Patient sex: F
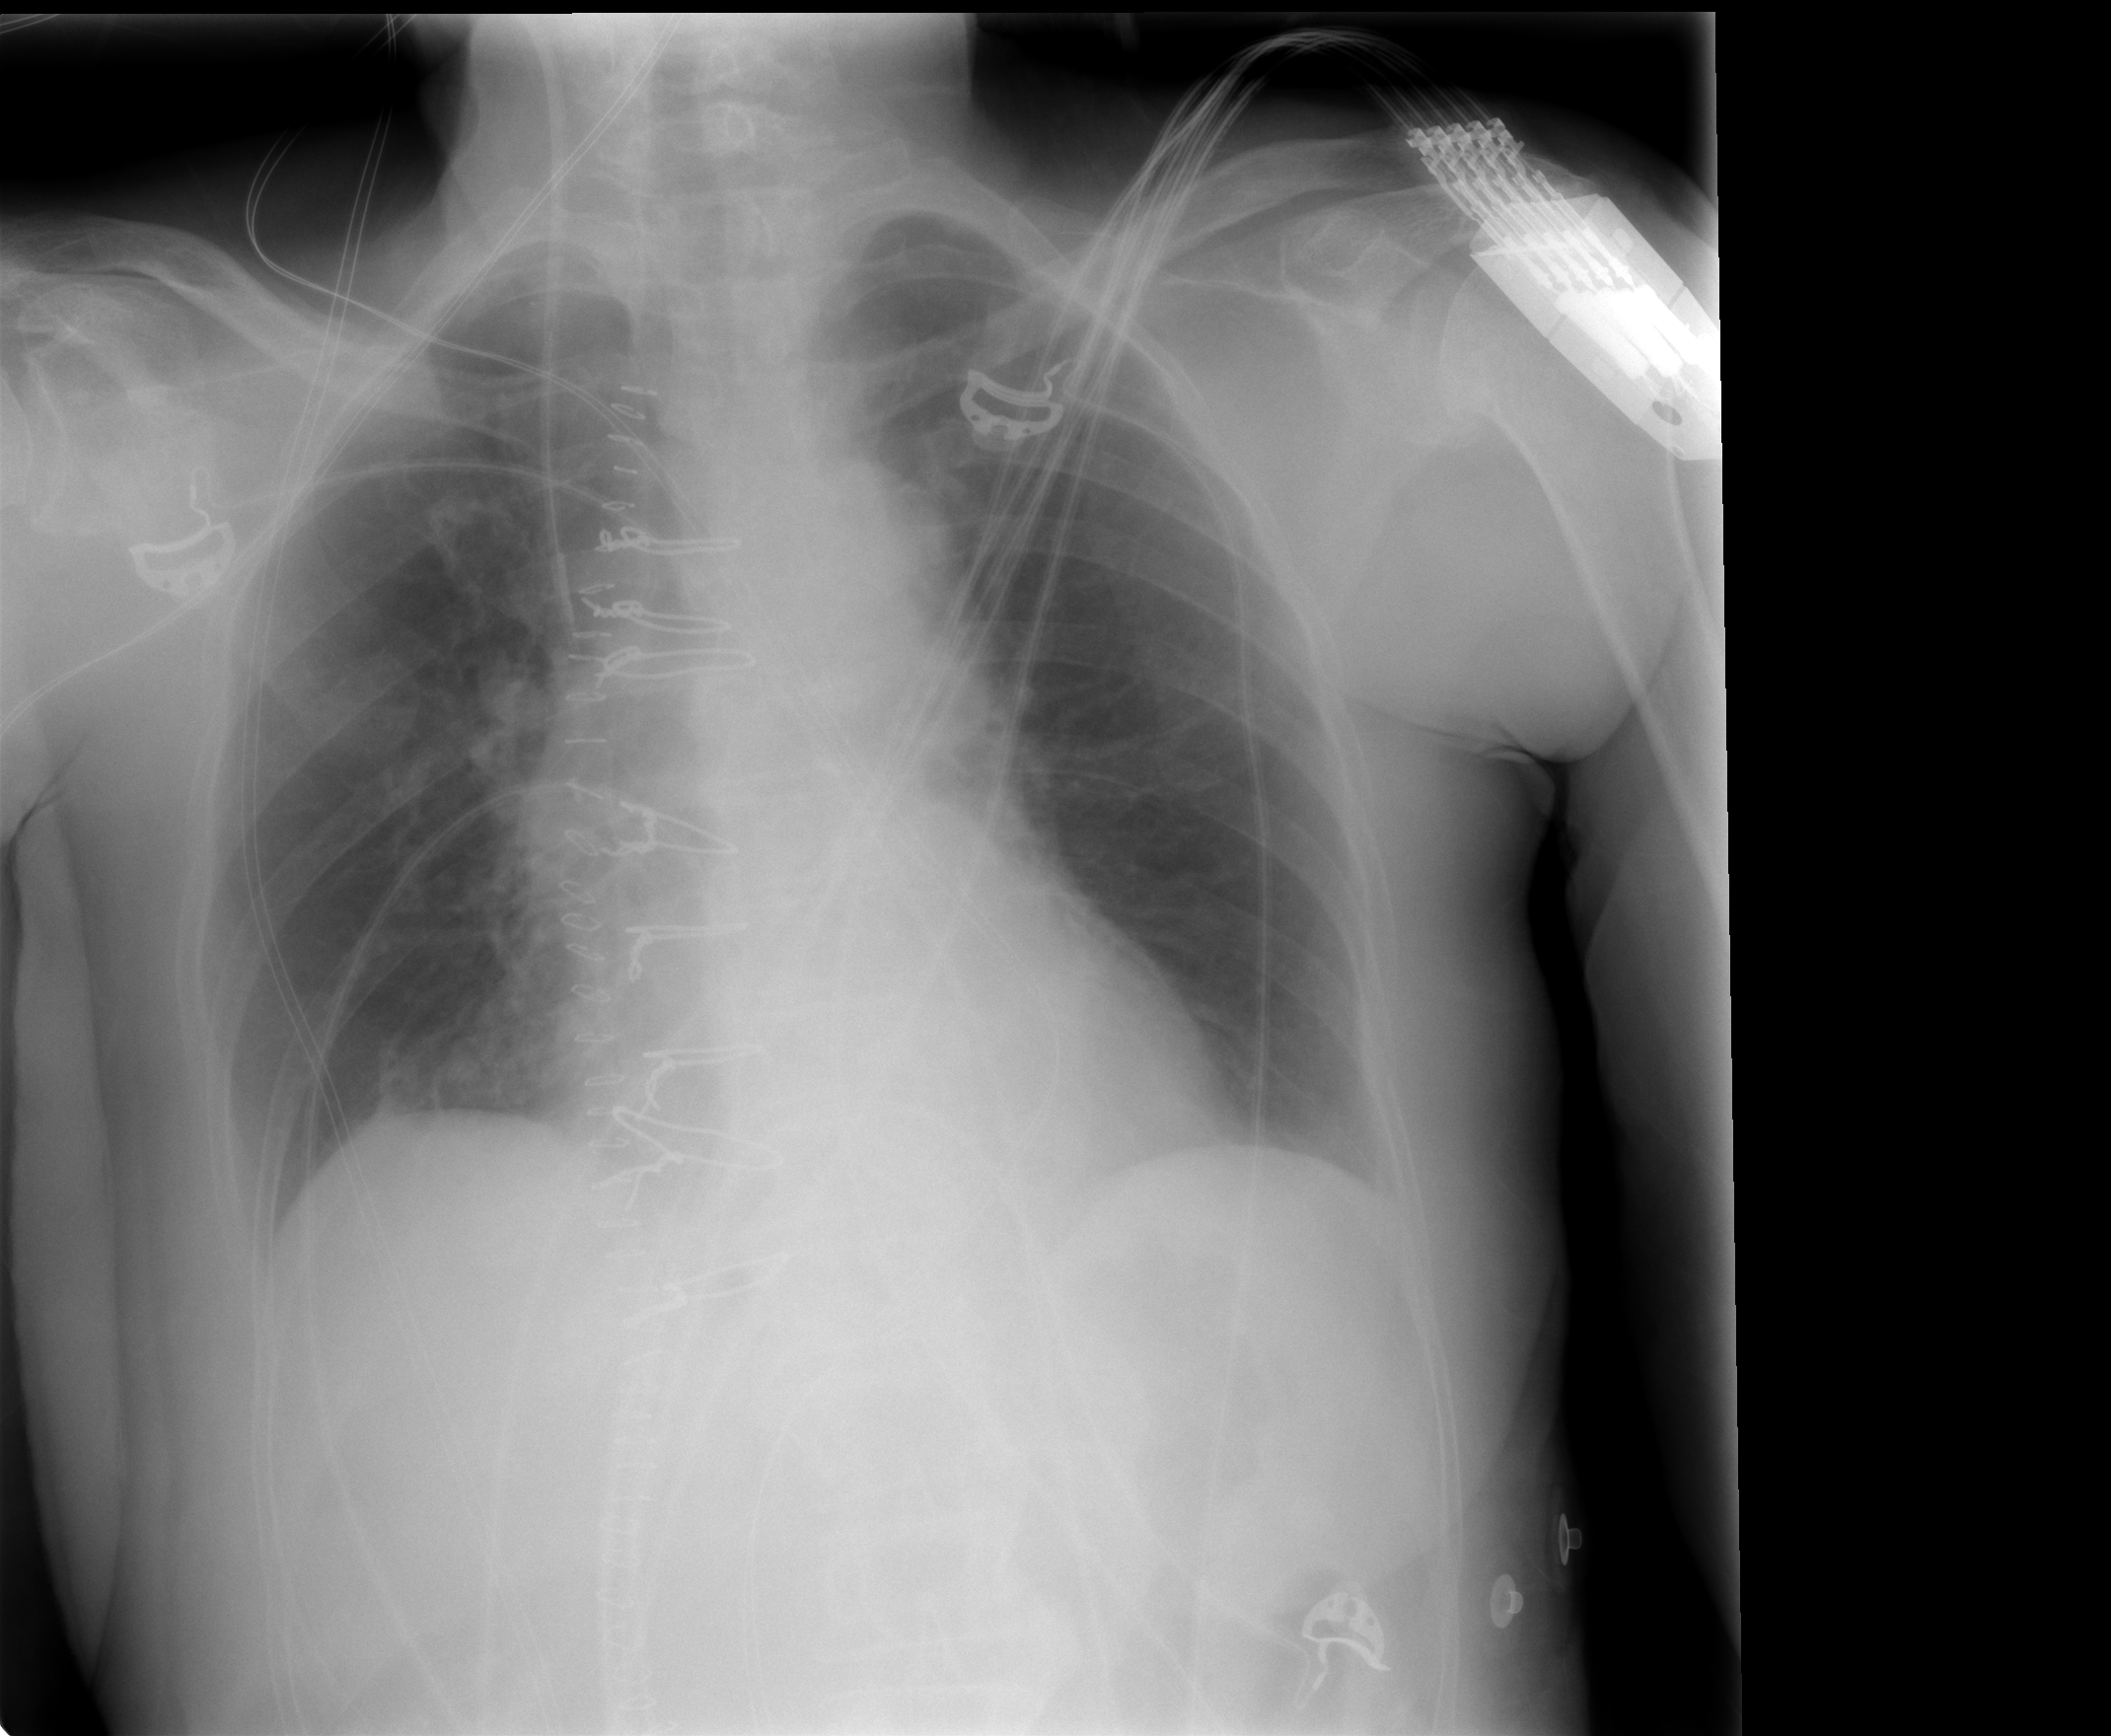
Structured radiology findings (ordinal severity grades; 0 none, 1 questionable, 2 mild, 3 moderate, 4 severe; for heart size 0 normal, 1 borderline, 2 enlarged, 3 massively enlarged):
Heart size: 0
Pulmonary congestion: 0
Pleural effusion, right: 0
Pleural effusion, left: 0
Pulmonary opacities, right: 0
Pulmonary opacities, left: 0
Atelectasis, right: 1
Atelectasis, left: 0